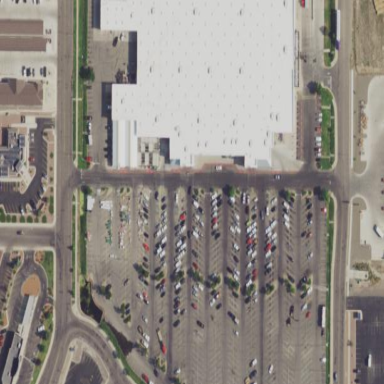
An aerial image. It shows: Retail building housing supermarket.